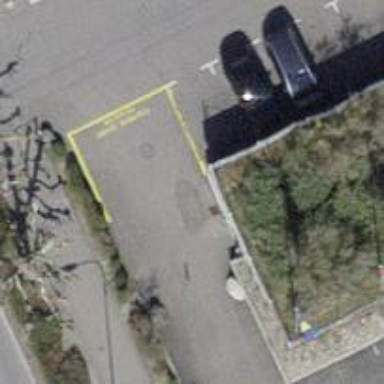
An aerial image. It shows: Bollard barrier.